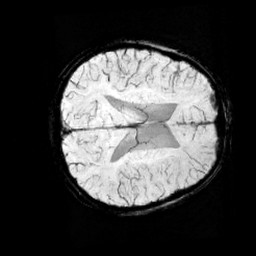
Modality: minIP
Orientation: axial
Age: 12
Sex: male
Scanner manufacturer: siemens
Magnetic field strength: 3 T
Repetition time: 0.027 s
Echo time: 0.02 s